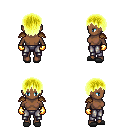
a pixel art fantasy rpg character, female body template, human, dark skin, leather shoulder armor, metal pants, gold plain hairstyle, gold gloves, gray slippers, four views (front, back, left, right), 2x2 character sprite sheet, small pixel art, hard edges, no anti-aliasing